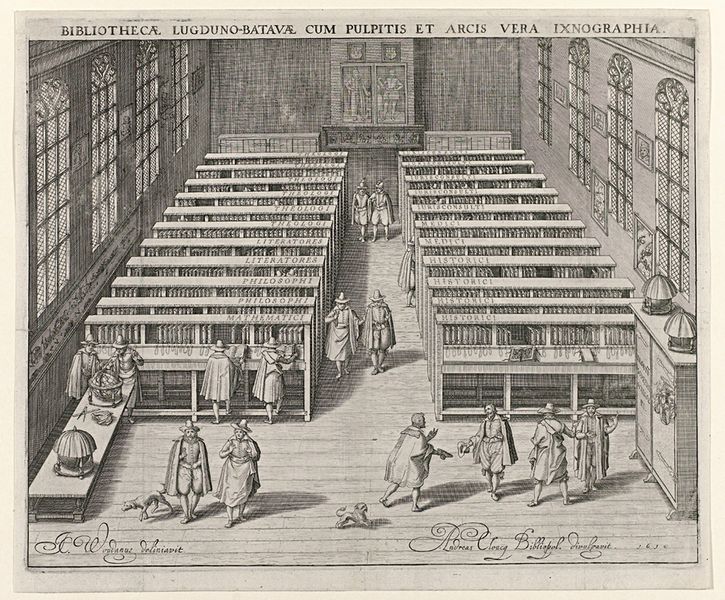
Titel: Bibliotheek van de Universiteit van Leiden
Künstler: Willem Isaacsz. van Swanenburg
Standort: Amsterdam
Institution: Rijksmuseum
Schlagwörter: homme, chien, gravure, esquisse, dessin, latin, fenetres, histoire, ecriture, gens, hommes, salle, livre, lithographie, musique, texte, livres, section, bibliotheque, symétrique, école, littérature, éducation, philosophie, étagères, département, étudiants